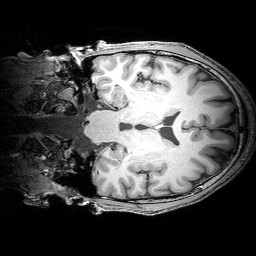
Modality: T1w
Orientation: coronal